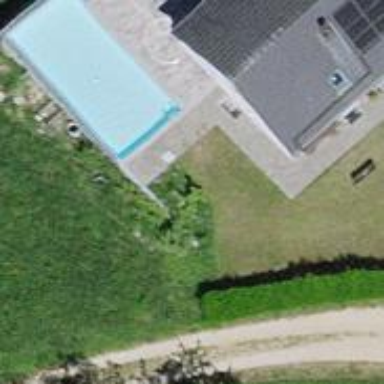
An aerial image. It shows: Swimming pool located in leisure land.